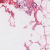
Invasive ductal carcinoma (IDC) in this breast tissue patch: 0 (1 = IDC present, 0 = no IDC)